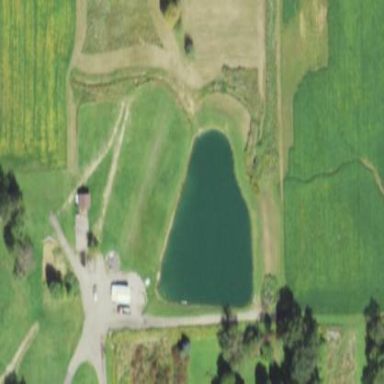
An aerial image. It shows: Peaceful pond surrounded by nature.